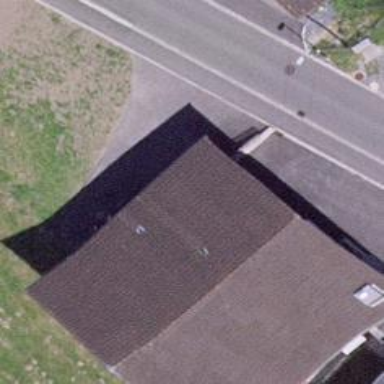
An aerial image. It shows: Detached building.